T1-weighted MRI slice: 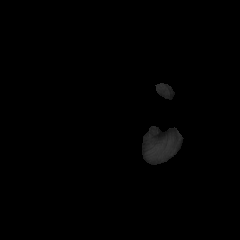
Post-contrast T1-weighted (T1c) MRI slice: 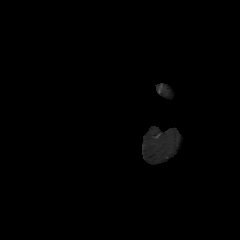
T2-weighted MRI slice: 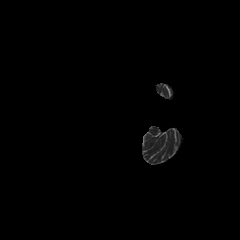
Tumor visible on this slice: no